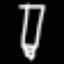
Label: pencil